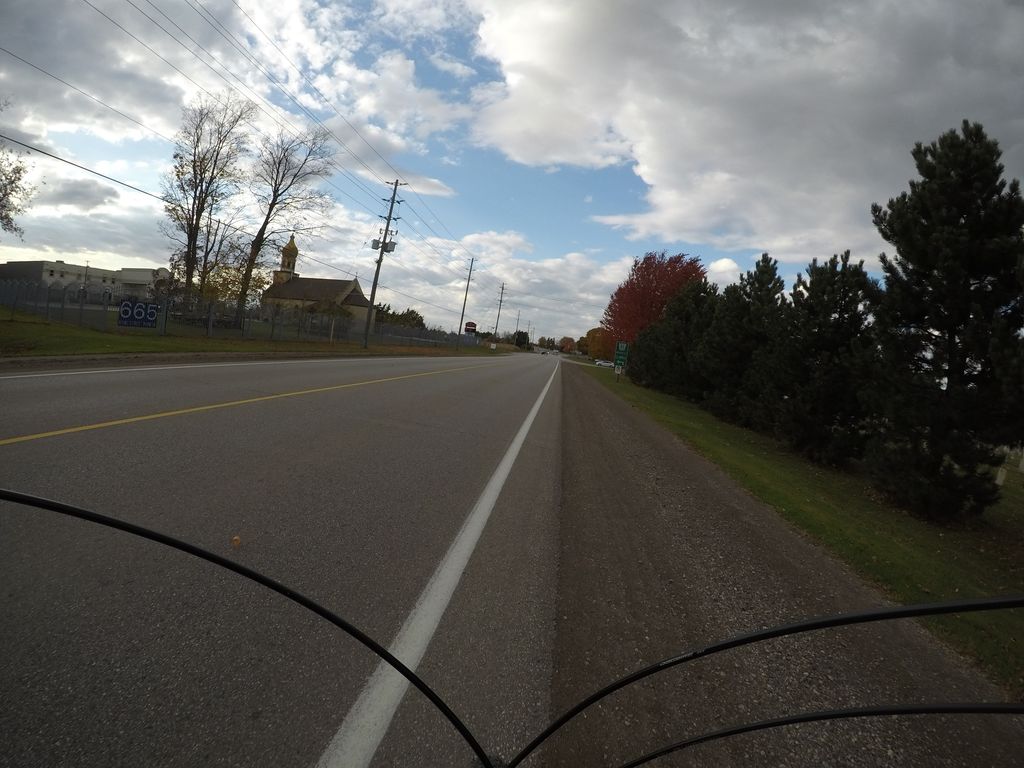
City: kitchener-waterloo